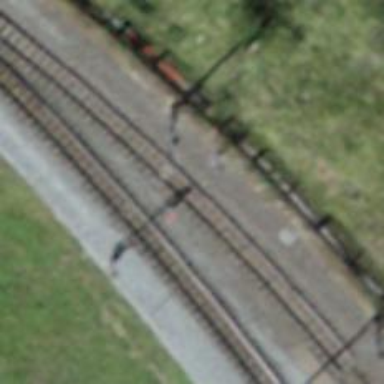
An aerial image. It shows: Railway signal.